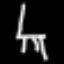
Label: chair